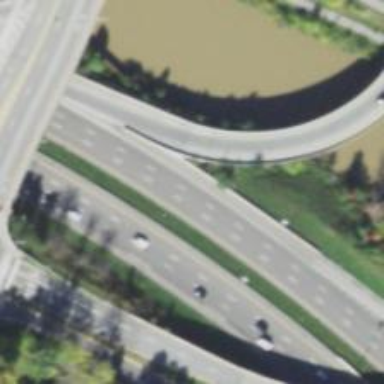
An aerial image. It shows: Asphalt motorway link.